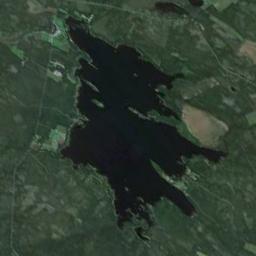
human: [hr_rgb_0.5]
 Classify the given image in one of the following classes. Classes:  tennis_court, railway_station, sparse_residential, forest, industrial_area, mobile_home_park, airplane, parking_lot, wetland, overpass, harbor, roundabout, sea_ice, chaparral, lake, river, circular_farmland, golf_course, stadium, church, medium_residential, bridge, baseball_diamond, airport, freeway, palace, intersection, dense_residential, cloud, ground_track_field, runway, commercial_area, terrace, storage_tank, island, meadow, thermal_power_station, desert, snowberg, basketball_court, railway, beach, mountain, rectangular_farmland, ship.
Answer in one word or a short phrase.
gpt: lake